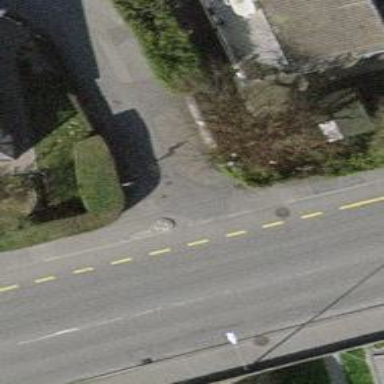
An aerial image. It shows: Unmarked road crossing.